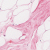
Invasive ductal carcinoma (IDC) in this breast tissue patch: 0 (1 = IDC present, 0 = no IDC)